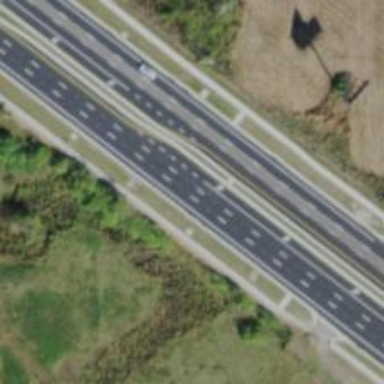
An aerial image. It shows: Asphalt trunk highway.